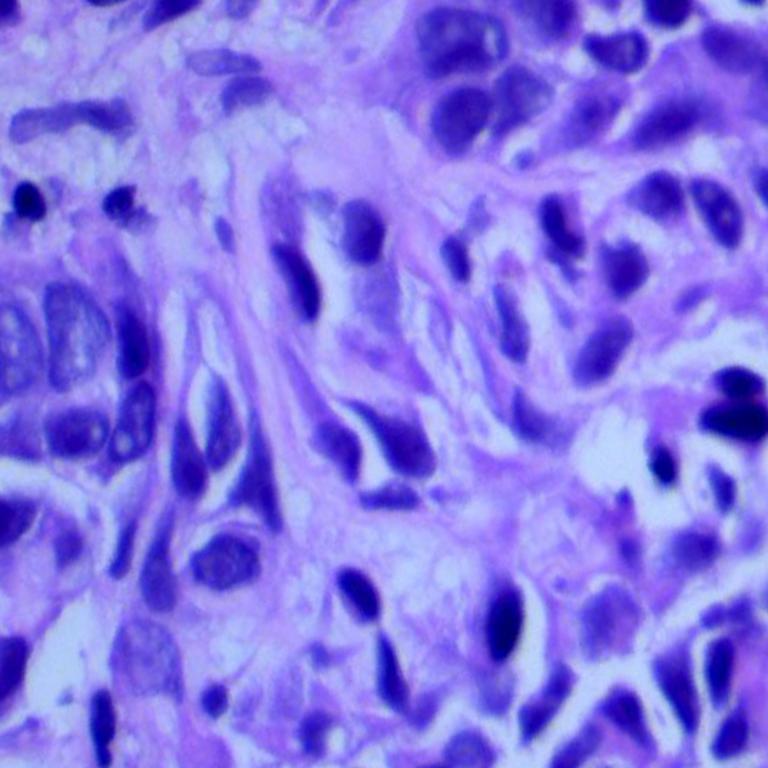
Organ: lung
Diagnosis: adenocarcinomas